Question: I plan to retrieve the score of my current user. Here is my code. Thanks in advance.
'''
let query = PFQuery(className: "UserData")
query.whereKey("user", equalTo: "cuWkby3Fm0")
query.findObjectsInBackgroundWithBlock {
(objects: [PFObject]?, error: NSError?) -> Void in
if error == nil {
print("successfully retrieved \(objects!.score) ")
} else {
print("Error: \(error!) \(error!.userInfo)")
}
'''
The error is
> Value of type '[PFObject]' has no member 'score'

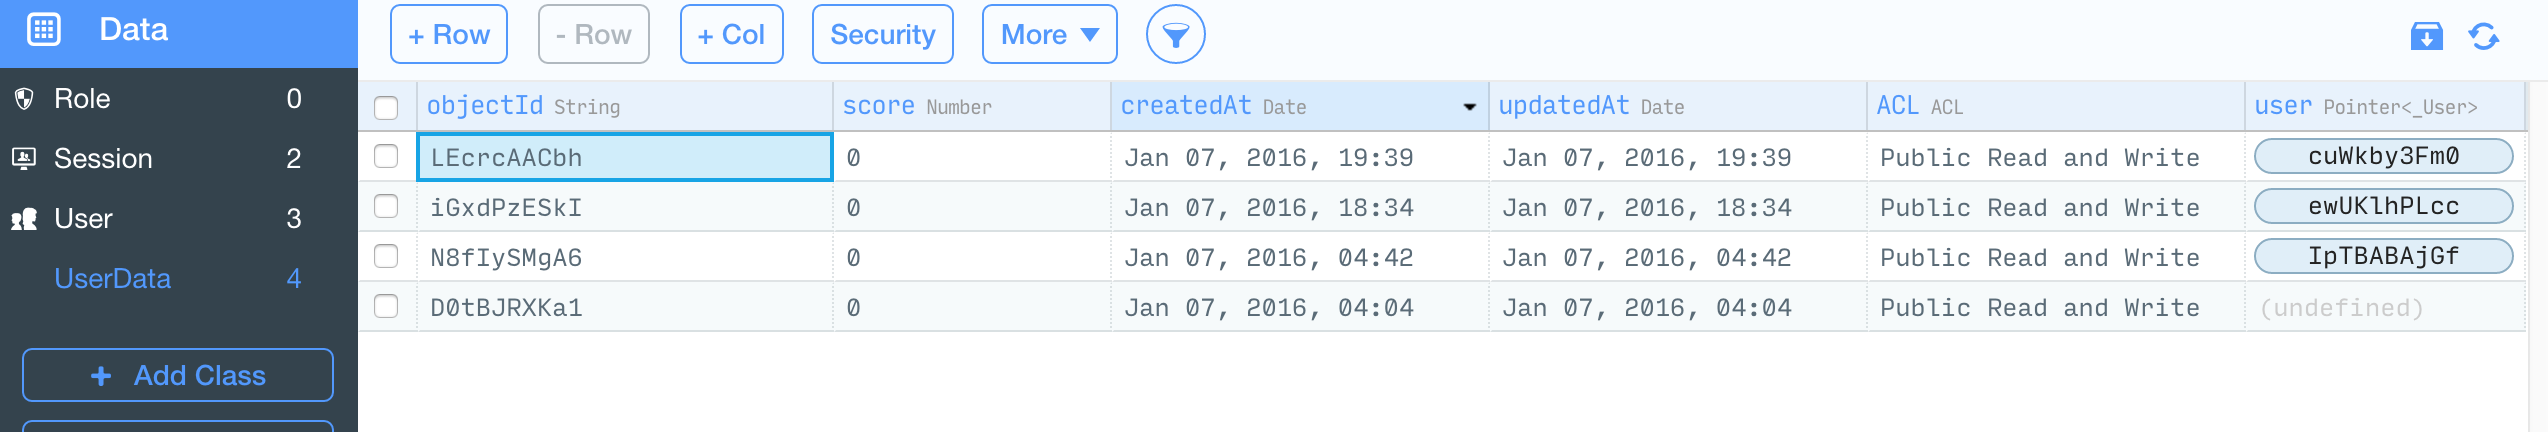
Answer: 'objects' is of type '[PFObject]?' - an optional array of 'PFObject's.
You probably want to get the score of of the contained elements. For example:
'''
if let first = objects.first {
print(first["score"])
}
'''